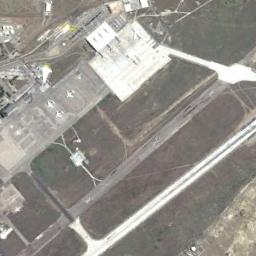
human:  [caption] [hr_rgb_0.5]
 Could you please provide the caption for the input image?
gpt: An airport with some runways on the lawn and some planes parked on the airport .

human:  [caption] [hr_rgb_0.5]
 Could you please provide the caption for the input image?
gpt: There are several planes on the tarmac with several runways in the airport .

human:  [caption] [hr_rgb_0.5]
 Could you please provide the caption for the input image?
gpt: Several runways and buildings are scattered in the airport while every plane is on their own position .

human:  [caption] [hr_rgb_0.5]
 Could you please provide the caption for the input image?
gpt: There is almost no vegetation near the airport .

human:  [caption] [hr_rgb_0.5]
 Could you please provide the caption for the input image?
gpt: The airfield has a large space .